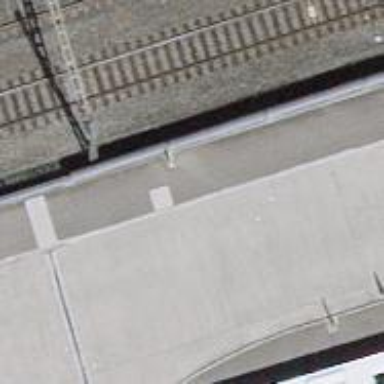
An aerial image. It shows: Platform for public transport and road usage.